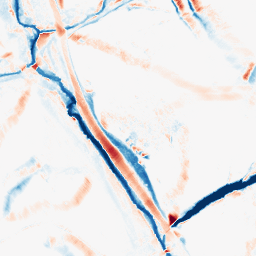
Category: morphological
Decomposition family: morphological_diamond
Decomposition parameters: operation: average
radius: 10
Upsampling method: sinc_blackman
Upsampling parameters: scale: 2
kernel_size: 8
Upsampling scale: 2